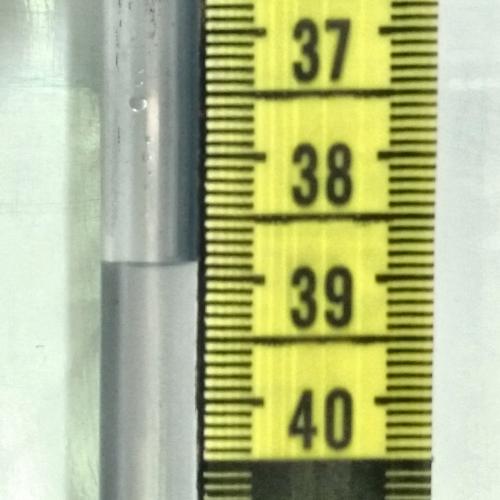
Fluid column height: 38.9 cm